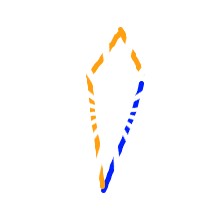
Shape: kite